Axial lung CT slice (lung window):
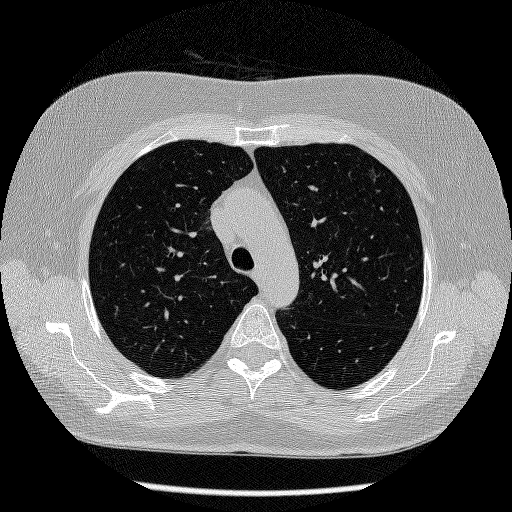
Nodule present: no